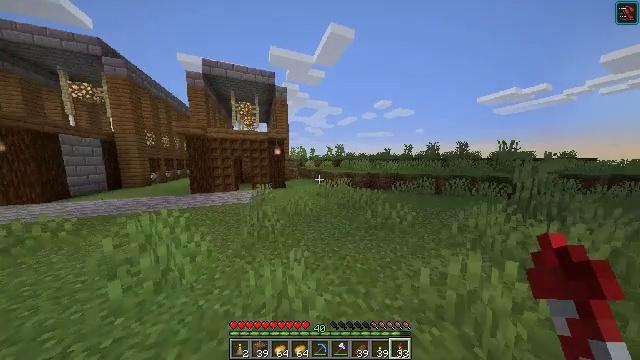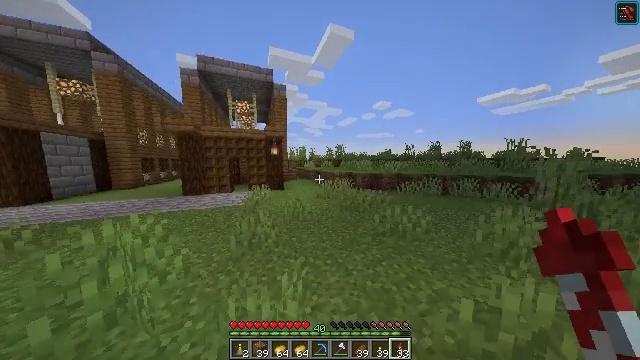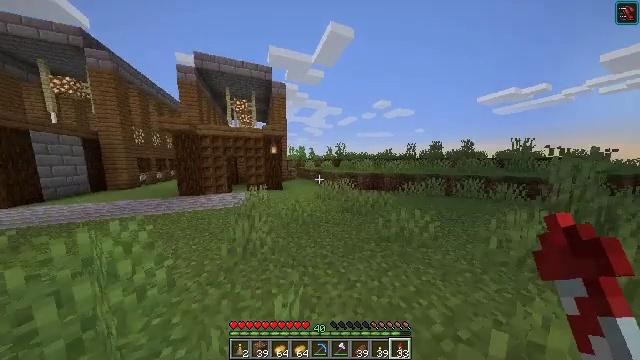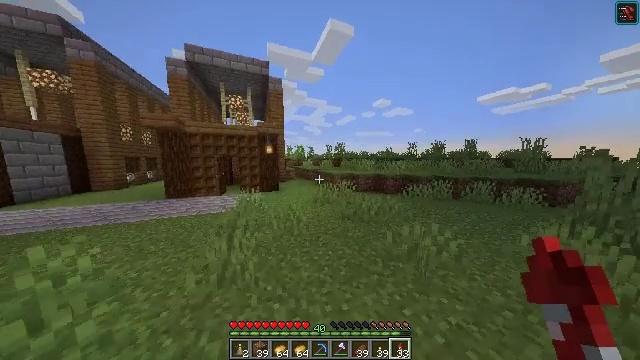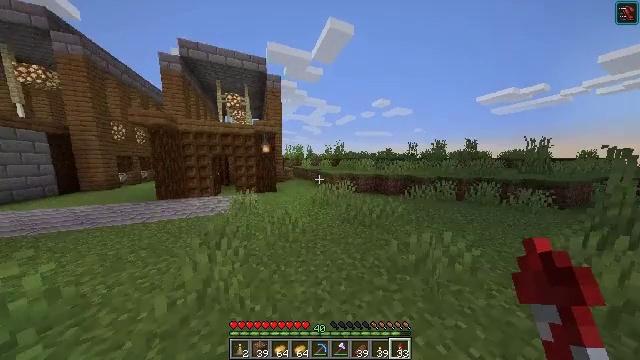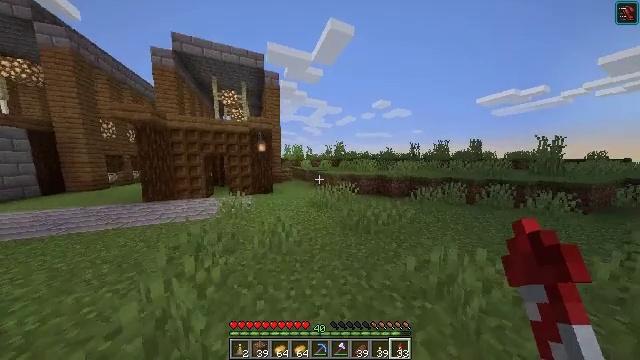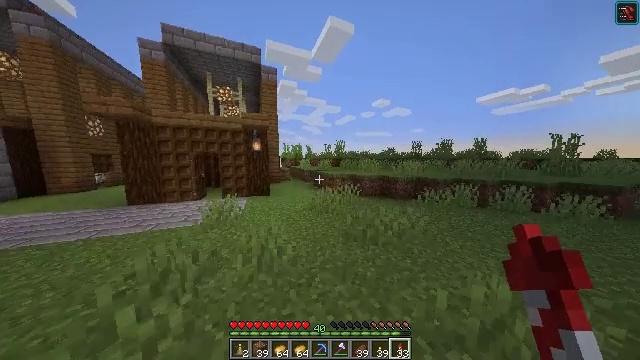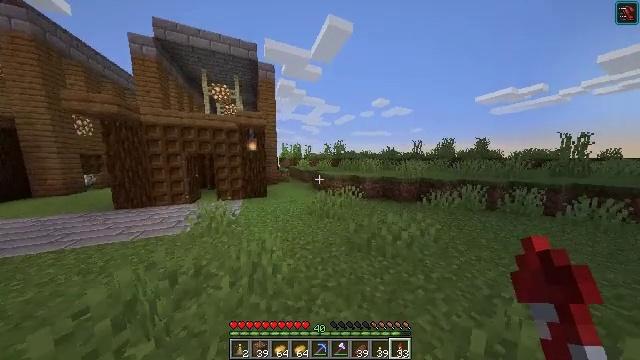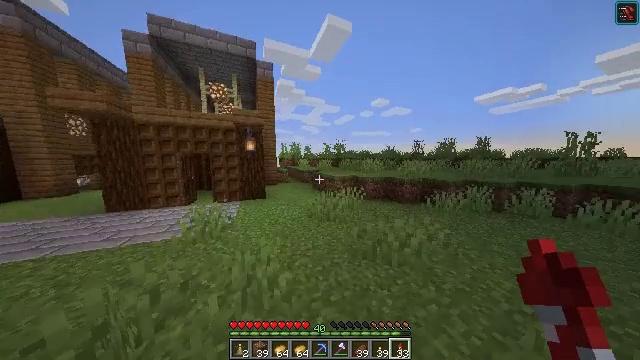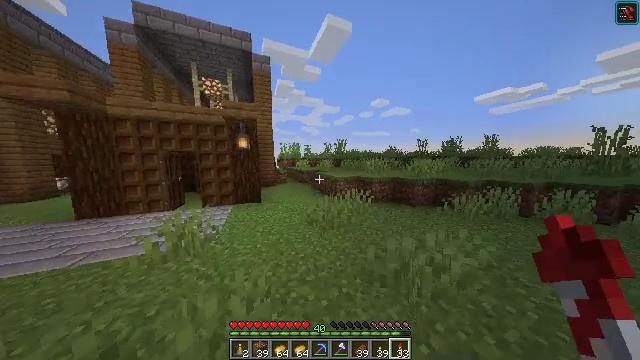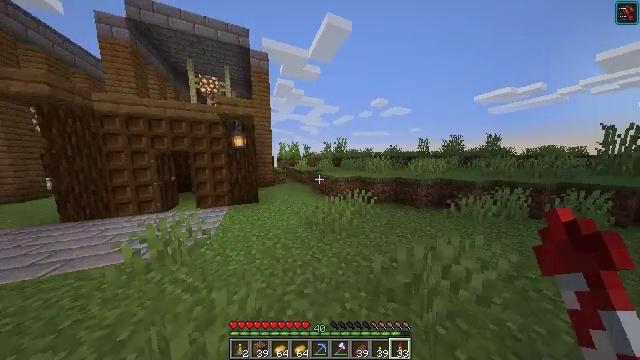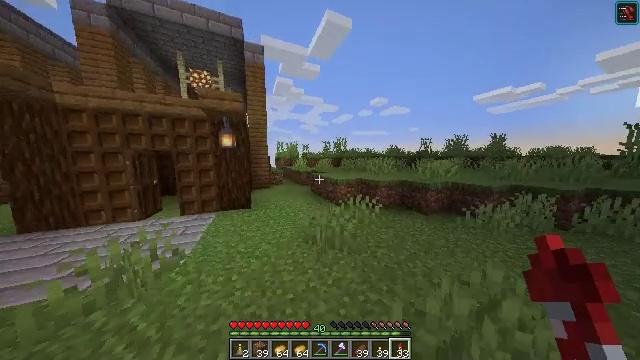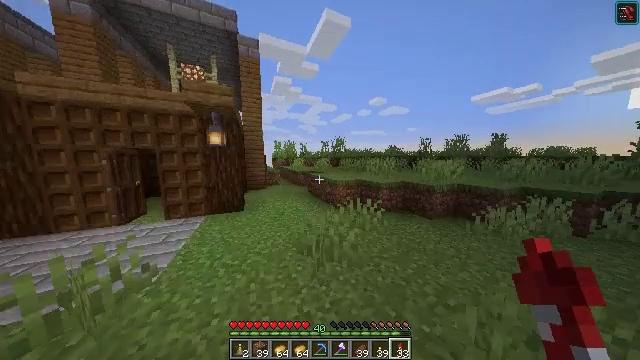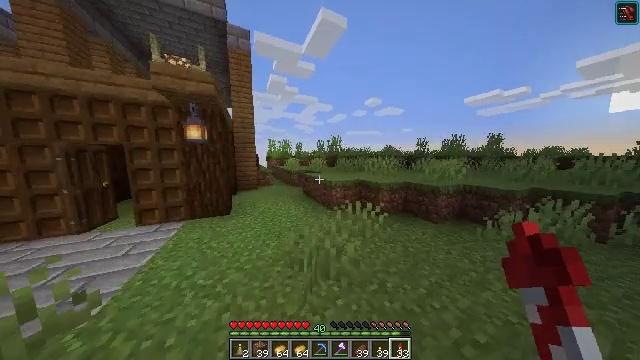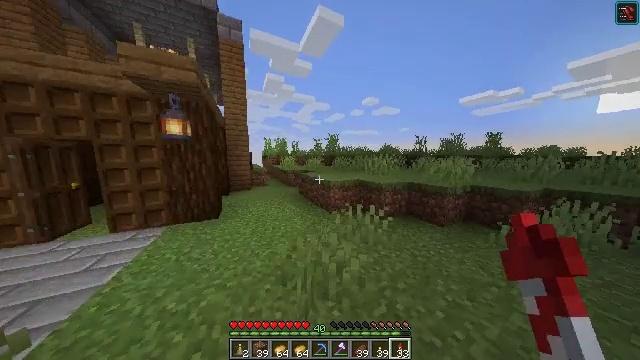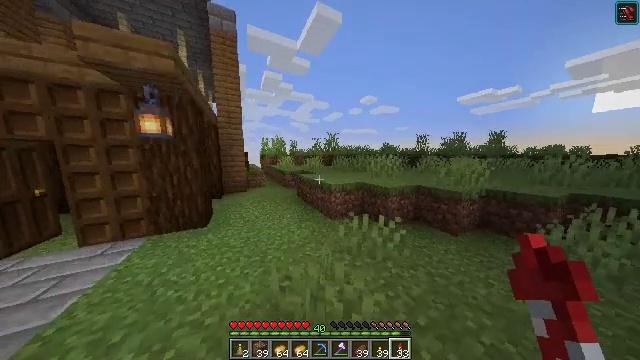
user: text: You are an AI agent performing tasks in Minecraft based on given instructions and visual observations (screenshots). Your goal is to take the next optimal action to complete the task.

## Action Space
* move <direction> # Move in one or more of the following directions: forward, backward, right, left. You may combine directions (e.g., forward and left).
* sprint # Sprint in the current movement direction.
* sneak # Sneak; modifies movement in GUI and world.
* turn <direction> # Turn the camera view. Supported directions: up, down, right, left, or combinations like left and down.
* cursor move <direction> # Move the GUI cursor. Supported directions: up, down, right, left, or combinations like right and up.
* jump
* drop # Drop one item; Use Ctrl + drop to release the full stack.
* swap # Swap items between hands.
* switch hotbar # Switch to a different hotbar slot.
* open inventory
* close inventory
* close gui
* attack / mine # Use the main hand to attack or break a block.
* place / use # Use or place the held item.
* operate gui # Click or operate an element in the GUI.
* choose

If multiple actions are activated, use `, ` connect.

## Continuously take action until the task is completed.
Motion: motion action
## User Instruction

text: Drop a potato.
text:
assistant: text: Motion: move forward
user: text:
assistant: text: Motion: move forward
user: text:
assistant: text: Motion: move forward
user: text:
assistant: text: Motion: move forward
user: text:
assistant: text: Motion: move forward
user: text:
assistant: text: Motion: move forward
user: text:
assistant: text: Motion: move forward
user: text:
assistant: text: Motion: move forward
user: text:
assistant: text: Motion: move forward
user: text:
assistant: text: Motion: move forward
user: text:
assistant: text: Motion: move forward
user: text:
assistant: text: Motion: move forward
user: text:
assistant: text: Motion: move forward, turn right
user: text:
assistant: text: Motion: move forward, turn right
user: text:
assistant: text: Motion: move forward
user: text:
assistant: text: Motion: move forward
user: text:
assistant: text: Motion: move forward
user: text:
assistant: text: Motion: move forward
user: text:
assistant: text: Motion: move forward, jump
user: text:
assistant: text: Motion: move forward, jump
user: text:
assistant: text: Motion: move forward, jump
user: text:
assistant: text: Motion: move forward, jump
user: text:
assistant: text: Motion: move forward, jump
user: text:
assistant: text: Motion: move forward, jump
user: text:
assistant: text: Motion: move forward, jump
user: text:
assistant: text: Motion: move forward, jump
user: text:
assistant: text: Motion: move forward, jump
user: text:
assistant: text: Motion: move forward, jump
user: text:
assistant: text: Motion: move forward
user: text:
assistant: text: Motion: move forward